Question: I have some sort of board on which you can ask questions and write answers to them.
This is what it looks like:

First comes the questions, then the answer(s). You can up-/downvote every Q/A, so they all have a score.
With a jQuery script you can change the value of the score of the questions, but it's not working right.
When I hit 'upvote' on a question, all(!) scores for the example in the picture become "76454" ... basically (all scores of the Q/As concatenated) + 1.
The up-/downvoting on an answer works fine.
I think there might be a problem with the 'span class="num"' for the votescore, but I dont know how I can select the nested answers and NOT the questions and vice versa. How can this be done?
My view class:
'''
<div class="panel panel-default">
<div class="panel-heading">
<h3 class="panel-title">Frage- / Antwort-Teil</h3>
</div>
<div class="panel-body">
<ul class="list-group">
@for(question <- questionList){
<!-- Questions -->
<li class="list-group-item" >
<button type="button" class="btn btn-default" id="upvoteButton"
value="voteUp" style="width: 30px; height: 30px; text-align: center; vertical-align: center;">
<span class="glyphicon glyphicon-arrow-up" aria-hidden="true"></span>
</button>
<span class="num" id="@question.questionID">@question.voteScore</span>
<button type="button" class="btn btn-default" id="downvoteButton"
value="voteDown" style="width: 30px; height: 30px; text-align: center;">
<span class="glyphicon glyphicon-arrow-down" aria-hidden="true"></span>
</button>
(...)
<!-- Answers -->
<ul class="list-group" style="margin-left:20px" >
@for(answer <- answerList){
@if(question.questionID == answer.questionID){
<li class="list-group-item" >
<button type="button" class="btn btn-default answerTest" id="upvoteButton"
value="voteUp" style="width: 30px; height: 30px; text-align: center;">
<span class="glyphicon glyphicon-arrow-up" aria-hidden="true"></span>
</button>
<span class="num" id="@question.questionID">@answer.voteScore</span>
(...)
'''
My jQuery script:
'''
$(document).ready(function(){
$(".btn-default").click(function(){
if( $(this).val() == 'voteUp'){
$(this).html( "<span class='glyphicon glyphicon-arrow-up' aria-hidden='true' style='color:orange'></span>" );
var currentScore = $(this).parent('li').find('.num').text();
$(this).parent('li').find('.num').html(parseInt(currentScore) + 1);
var currentID = $(this).parent('li').find('.num').attr('id');
(...)
'''
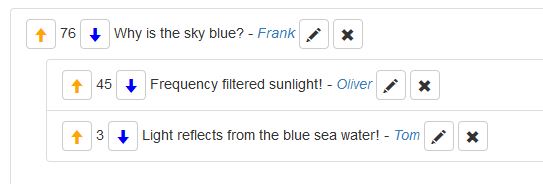
Answer: You need to find the immediate child '.num' of the 'li', not all the descendent '.num's. Use the child selector:
'''
$(this).parent('li').find('> .num')
'''